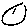
Label: circle